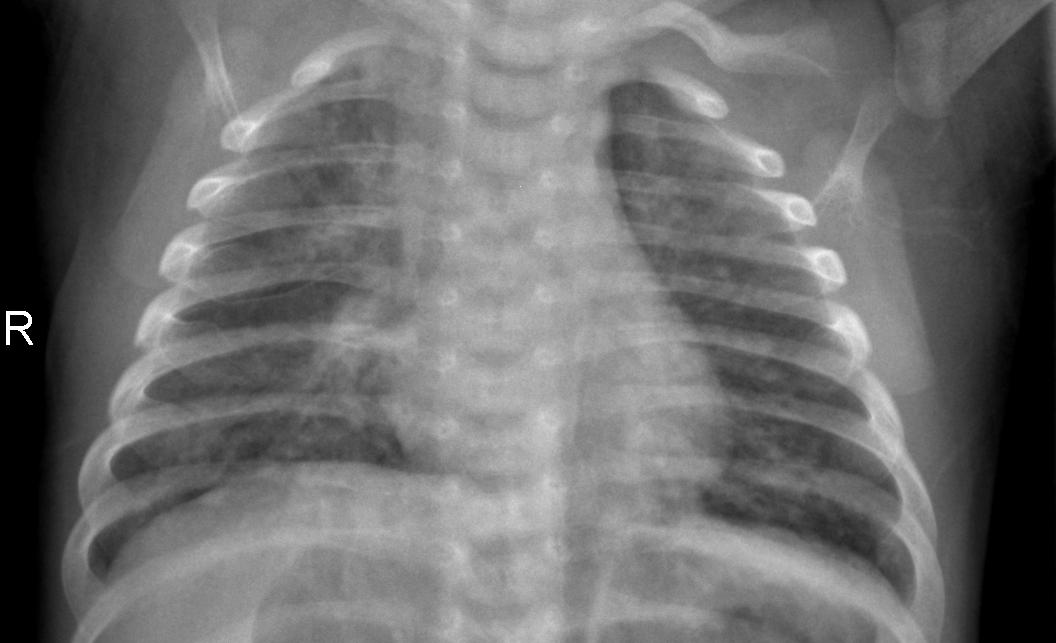
Diagnosis: PNEUMONIA